【题型】解答题　【知识点】解析几何　【难度】hard
已知椭圆 $C: \frac{x^2}{2} + \frac{y^2}{b^2} = 1 \ (0 < b < \sqrt{2})$. 记椭圆的左右焦点分别为 $F_1, F_2$，直线 $l$ 交椭圆 $C$ 于不同的两点 $P, Q$.

(1) 若椭圆 $C$ 过点 $(1, \frac{\sqrt{2}}{2})$，求椭圆的标准方程和离心率；

(2) 设 $b=1$，若直线 $l$ 过点 $A(0,2)$，且以线段 $PQ$ 为直径的圆过点 $F_2$，求直线 $l$ 的方程；

(3) 设 $b=1$，若 $\vec{PF_1} = 2\vec{QF_2}$，求 $\triangle F_2PQ$ 的面积.
【解答】

【答案】 (1) $\frac{x^2}{2} + y^2 = 1, e = \frac{\sqrt{2}}{2}$

(2) $x = 0$ 或 $11x + 8y - 16 = 0$

(3) $\frac{\sqrt{14}}{8}$

【分析】 (1) 可将已知点代入椭圆方程求出 $b$，进而得到标准方程和离心率；

(2) 可先设出直线方程，联立椭圆方程，利用韦达定理和向量垂直的条件求解；

(3) 可根据向量坐标关系，设出题中向量与横轴所成的角和他们的模长，用之表示 $P, Q$ 的坐标，代入椭圆方程，进而求得角和模长，然后利用面积割补思想求得三角形的面积.

【详解】 (1) 已知椭圆 $C: \frac{x^2}{2} + \frac{y^2}{b^2} = 1 \ (0 < b < \sqrt{2})$ 过点 $(1, \frac{\sqrt{2}}{2})$，

将点代入椭圆方程可得：$\frac{1^2}{2} + \frac{(\frac{\sqrt{2}}{2})^2}{b^2} = 1$，解得 $b^2 = 1$，则椭圆的标准方程为 $\frac{x^2}{2} + y^2 = 1$.

又因为 $a^2 = 2$，所以 $a = \sqrt{2}, c = \sqrt{a^2 - b^2} = \sqrt{2 - 1} = 1$，则离心率 $e = \frac{c}{a} = \frac{1}{\sqrt{2}} = \frac{\sqrt{2}}{2}$.

(2) 当 $b=1$ 时，椭圆方程为 $\frac{x^2}{2} + y^2 = 1, F_2(1,0)$.

当斜率不存在时，此时 $P(0,1), Q(0,-1), \vec{F_2P} = (-1,1), \vec{F_2Q} = (-1,-1)$，则 $\vec{F_2P} \cdot \vec{F_2Q} = 0$. 满足题意.

当斜率存在时，设直线 $l$ 的方程为 $y = kx + 2, P(x_1, y_1), Q(x_2, y_2)$.

联立 $\begin{cases} y = kx + 2 \\ \frac{x^2}{2} + y^2 = 1 \end{cases}$，消去 $y$ 得：$(1 + 2k^2)x^2 + 8kx + 6 = 0$.

则 $\Delta = (8k)^2 - 4 \times 6 \times (1 + 2k^2) = 64k^2 - 24 - 48k^2 = 16k^2 - 24 > 0$，即 $k^2 > \frac{3}{2}$.

由韦达定理得 $x_1 + x_2 = -\frac{8k}{1 + 2k^2}, x_1x_2 = \frac{6}{1 + 2k^2}$.

因为以线段 $PQ$ 为直径的圆过点 $F_2$，所以 $\vec{F_2P} \cdot \vec{F_2Q} = 0$.

$\vec{F_2P} = (x_1 - 1, y_1), \vec{F_2Q} = (x_2 - 1, y_2)$，则 $(x_1 - 1)(x_2 - 1) + y_1y_2 = 0$.

$y_1y_2 = (kx_1 + 2)(kx_2 + 2) = k^2x_1x_2 + 2k(x_1 + x_2) + 4$，代入上式可得：

$(x_1 - 1)(x_2 - 1) + k^2x_1x_2 + 2k(x_1 + x_2) + 4 = 0$,

$x_1x_2 - (x_1 + x_2) + 1 + k^2x_1x_2 + 2k(x_1 + x_2) + 4 = 0$,

$(1 + k^2)x_1x_2 + (2k - 1)(x_1 + x_2) + 5 = 0$.

将 $x_1 + x_2 = -\frac{8k}{1 + 2k^2}, x_1x_2 = \frac{6}{1 + 2k^2}$ 代入上式得：

$(1 + k^2) \cdot \frac{6}{1 + 2k^2} + (2k - 1) \cdot (-\frac{8k}{1 + 2k^2}) + 5 = 0$,

$6(1 + k^2) - 8k(2k - 1) + 5(1 + 2k^2) = 0$,

$6 + 6k^2 - 16k^2 + 8k + 5 + 10k^2 = 0$,

$8k + 11 = 0$，解得 $k = -\frac{11}{8}$，满足 $k^2 > \frac{3}{2}$.

所以直线 $l$ 的方程为 $y = -\frac{11}{8}x + 2$，即 $11x + 8y - 16 = 0$.

故直线 $l$ 的方程为 $x = 0$ 或 $11x + 8y - 16 = 0$.

(3) 当 $b=1$ 时，椭圆方程为 $\frac{x^2}{2} + y^2 = 1$，即 $x^2 + 2y^2 - 2 = 0$.

$c = \sqrt{a^2 - b^2} = \sqrt{2 - 1} = 1$. 焦点坐标 $F_1(-1,0), F_2(1,0)$.

设 $x$ 轴正方向转到与向量 $\vec{F_2P}$ 相同的方向所转过的角为 $\theta$，根据椭圆的对称性，不妨设 $\theta \in [0, \pi]$.

再设 $|\vec{F_1P}| = 2t$，由 $\vec{PF_1} = 2\vec{QF_2}$ 得 $|\vec{F_2Q}| = t$，且 $\vec{F_2Q}, \vec{F_1P}$ 同向.

则向量 $\vec{F_1P} = (2t \cos\theta, 2t \sin\theta), \vec{F_2Q} = (t \cos\theta, t \sin\theta)$，

所以 $P(-1 + 2t \cos\theta, 2t \sin\theta), Q(1 + t \cos\theta, t \sin\theta)$，

分别代入椭圆方程 $x^2 + 2y^2 - 2 = 0$，

$1 + 4t^2 \cos^2\theta - 4t \cos\theta + 8t^2 \sin^2\theta - 2 = 0$,

$1 + t^2 \cos^2\theta + 2t \cos\theta + 2t^2 \sin^2\theta - 2 = 0$,

整理得 $(8 - 4 \cos^2\theta)t^2 - 4t \cos\theta - 1 = 0$,

$(2 - \cos^2\theta)t^2 + 2t \cos\theta - 1 = 0$,

由于 $t > 0$，分别解得 $t = \frac{1}{\sqrt{2} + \cos\theta}, t = \frac{1}{2\sqrt{2} - 2\cos\theta}$，

所以 $\sqrt{2} + \cos\theta = 2\sqrt{2} - 2\cos\theta$，

解得 $\cos\theta = \frac{\sqrt{2}}{3}$，所以 $\sin\theta = \frac{\sqrt{7}}{3}, t = \frac{1}{\sqrt{2} + \frac{\sqrt{2}}{3}} = \frac{3\sqrt{2}}{8}$,

$S_{\triangle F_2PQ} = S_{F_1F_2QP} - S_{F_1F_2P} = \frac{1}{2}(2t + t) \cdot 2c \sin\theta - \frac{1}{2} \cdot 2t \cdot 2c \sin\theta = tc \sin\theta = \frac{3\sqrt{2}}{8} \cdot 1 \cdot \frac{\sqrt{7}}{3} = \frac{\sqrt{14}}{8}$.
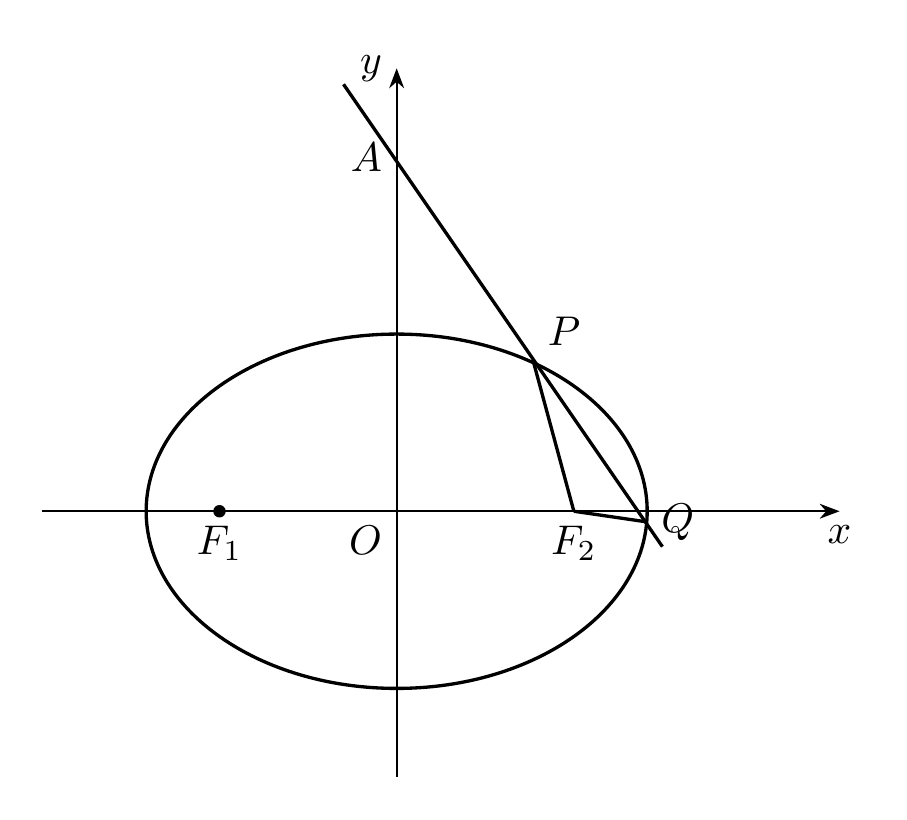